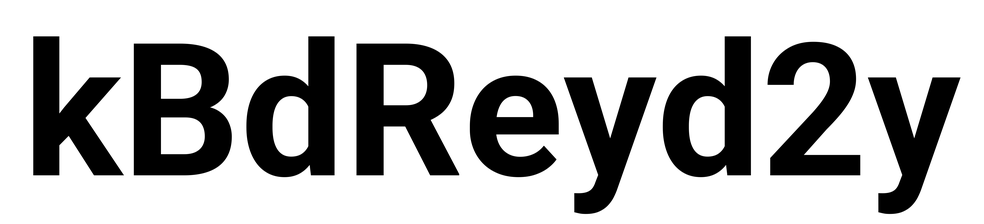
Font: Roboto_Bold